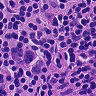
Metastatic tissue present: yes